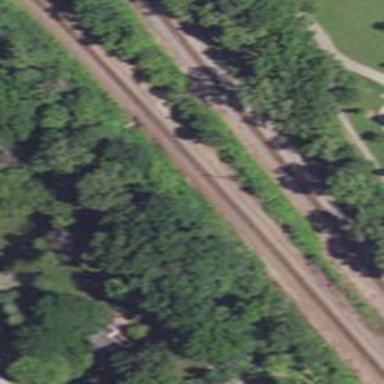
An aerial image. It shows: Railway track.